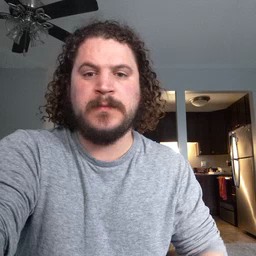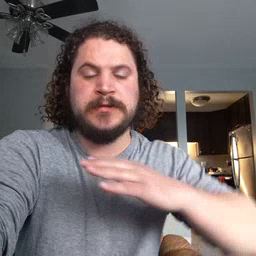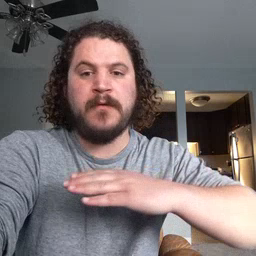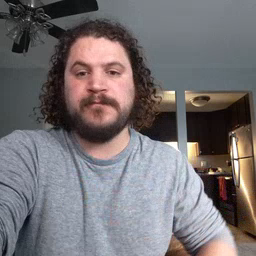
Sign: table